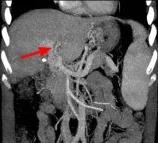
Imaging examination: a-c: In 2016, imaging revealed mild stenosis in the main portal vein. There was a conspicuous presence of collateral branches (indicated by the red arrow), facilitating the inflow of blood into the liver during the portal venous phase. Furthermore, the enhancement patterns observed in both the liver and spleen appeared uniform and essentially consistent.
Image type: radiology (ct)